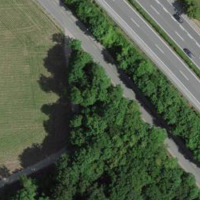
EUNIS habitat code: 57
Species observed at this site:
Allium ursinum
Polystichum aculeatum
Aesculus hippocastanum
Symphoricarpos albus
Fagus sylvatica
Asplenium scolopendrium
Ilex aquifolium